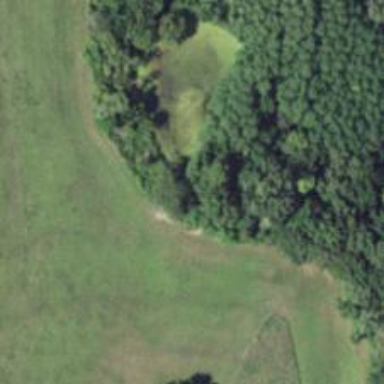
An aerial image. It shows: Disc golf course designed for leisure and sport.